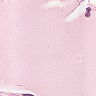
Metastatic tissue present: no